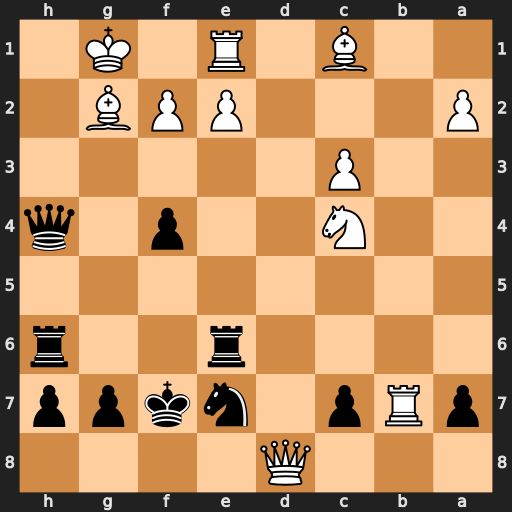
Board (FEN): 3Q4/pRp1nkpp/4r2r/8/2N2p1q/2P5/P3PPB1/2B1R1K1
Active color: b
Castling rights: -
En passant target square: -
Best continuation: Qh2+ Kf1 Rhg6